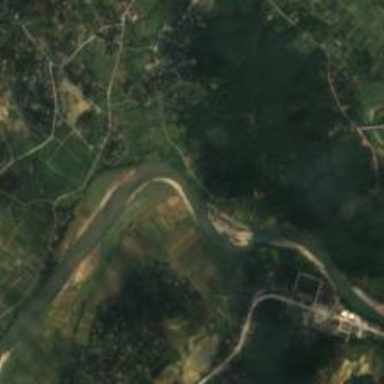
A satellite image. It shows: Beautiful view of river.